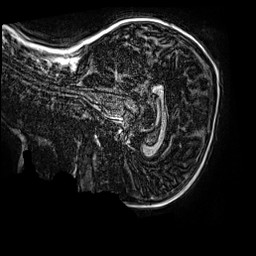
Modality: MP2RAGE
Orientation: sagittal
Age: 13
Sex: female
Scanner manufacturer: siemens
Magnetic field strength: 3 T
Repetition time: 4 s
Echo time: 0.00299 s